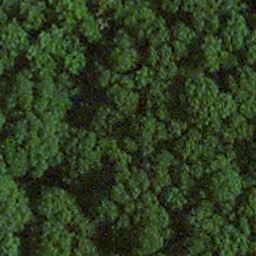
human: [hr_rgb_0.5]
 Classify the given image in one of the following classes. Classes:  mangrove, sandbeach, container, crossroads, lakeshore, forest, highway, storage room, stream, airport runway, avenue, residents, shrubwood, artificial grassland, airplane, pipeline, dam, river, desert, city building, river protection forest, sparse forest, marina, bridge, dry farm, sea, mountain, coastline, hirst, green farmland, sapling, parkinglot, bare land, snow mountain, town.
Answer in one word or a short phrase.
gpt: forest